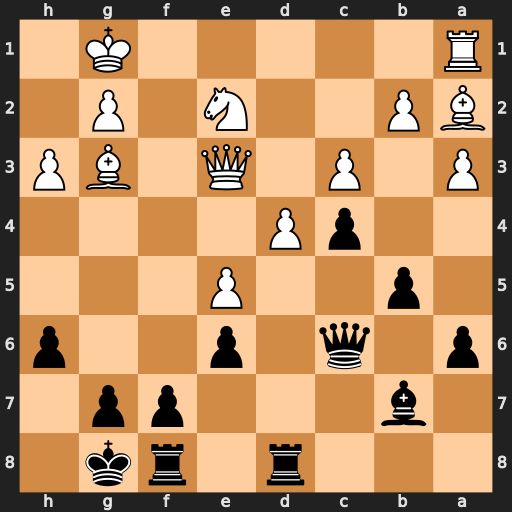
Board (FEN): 3r1rk1/1b3pp1/p1q1p2p/1p2P3/2pP4/P1P1Q1BP/BP2N1P1/R5K1
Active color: b
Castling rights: -
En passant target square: -
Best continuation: Qxg2#